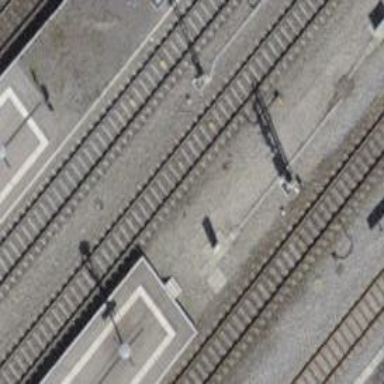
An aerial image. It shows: Railway signal.